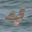
Label: 4